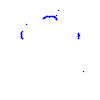
Particle: pion